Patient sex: M
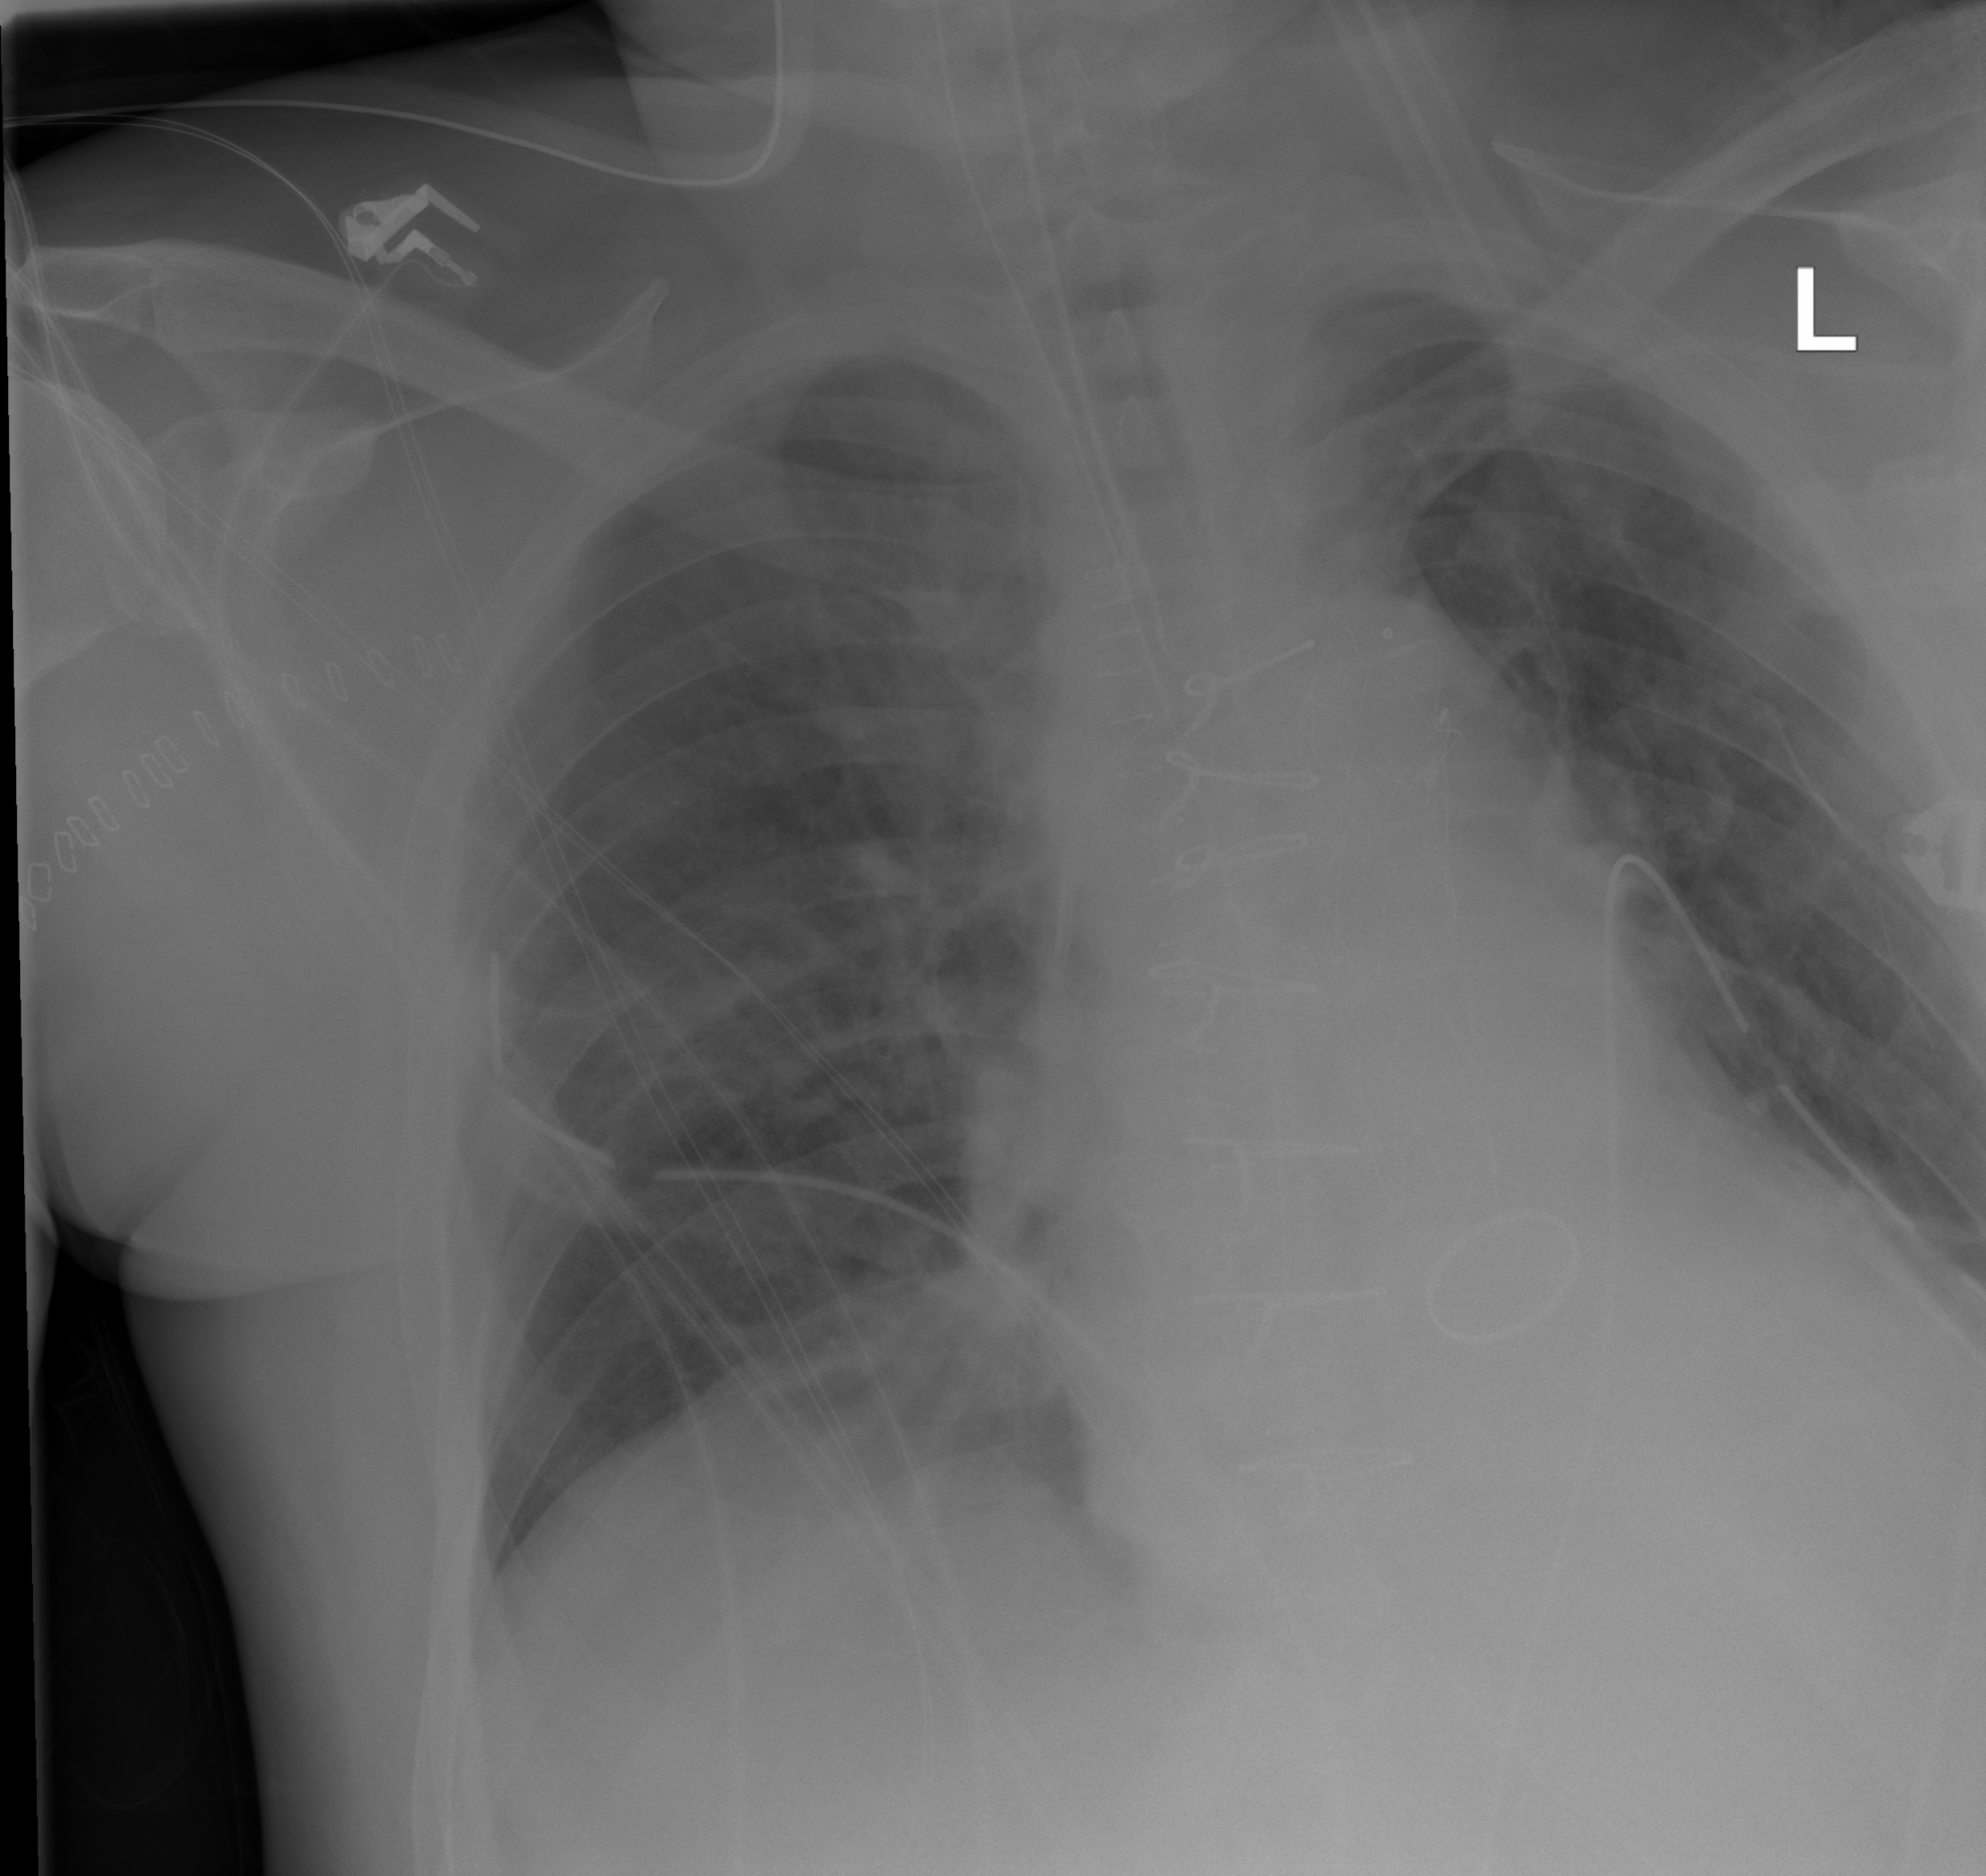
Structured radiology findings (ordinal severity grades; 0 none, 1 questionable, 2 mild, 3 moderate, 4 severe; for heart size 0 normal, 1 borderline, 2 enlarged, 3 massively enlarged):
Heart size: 0
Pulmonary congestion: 1
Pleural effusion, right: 0
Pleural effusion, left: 0
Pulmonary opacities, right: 2
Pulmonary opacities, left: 0
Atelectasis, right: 2
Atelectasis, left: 1